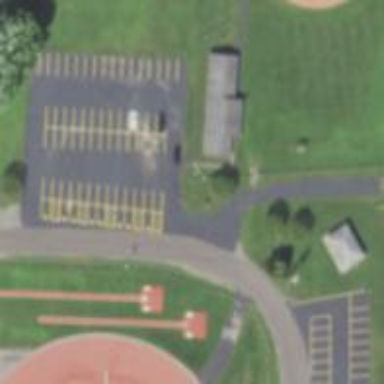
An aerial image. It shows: Parking space.